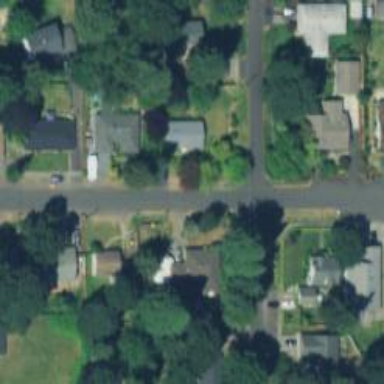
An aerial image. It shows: Residential road with asphalt surface and sidewalk on the left.